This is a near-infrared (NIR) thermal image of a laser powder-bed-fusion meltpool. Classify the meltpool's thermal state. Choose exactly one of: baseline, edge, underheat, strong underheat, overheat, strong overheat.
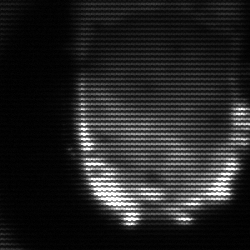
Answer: baseline